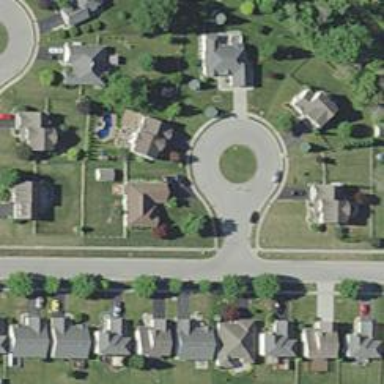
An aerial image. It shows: Residential road.